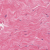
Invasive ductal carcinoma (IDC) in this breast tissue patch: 0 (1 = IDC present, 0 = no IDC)